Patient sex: M
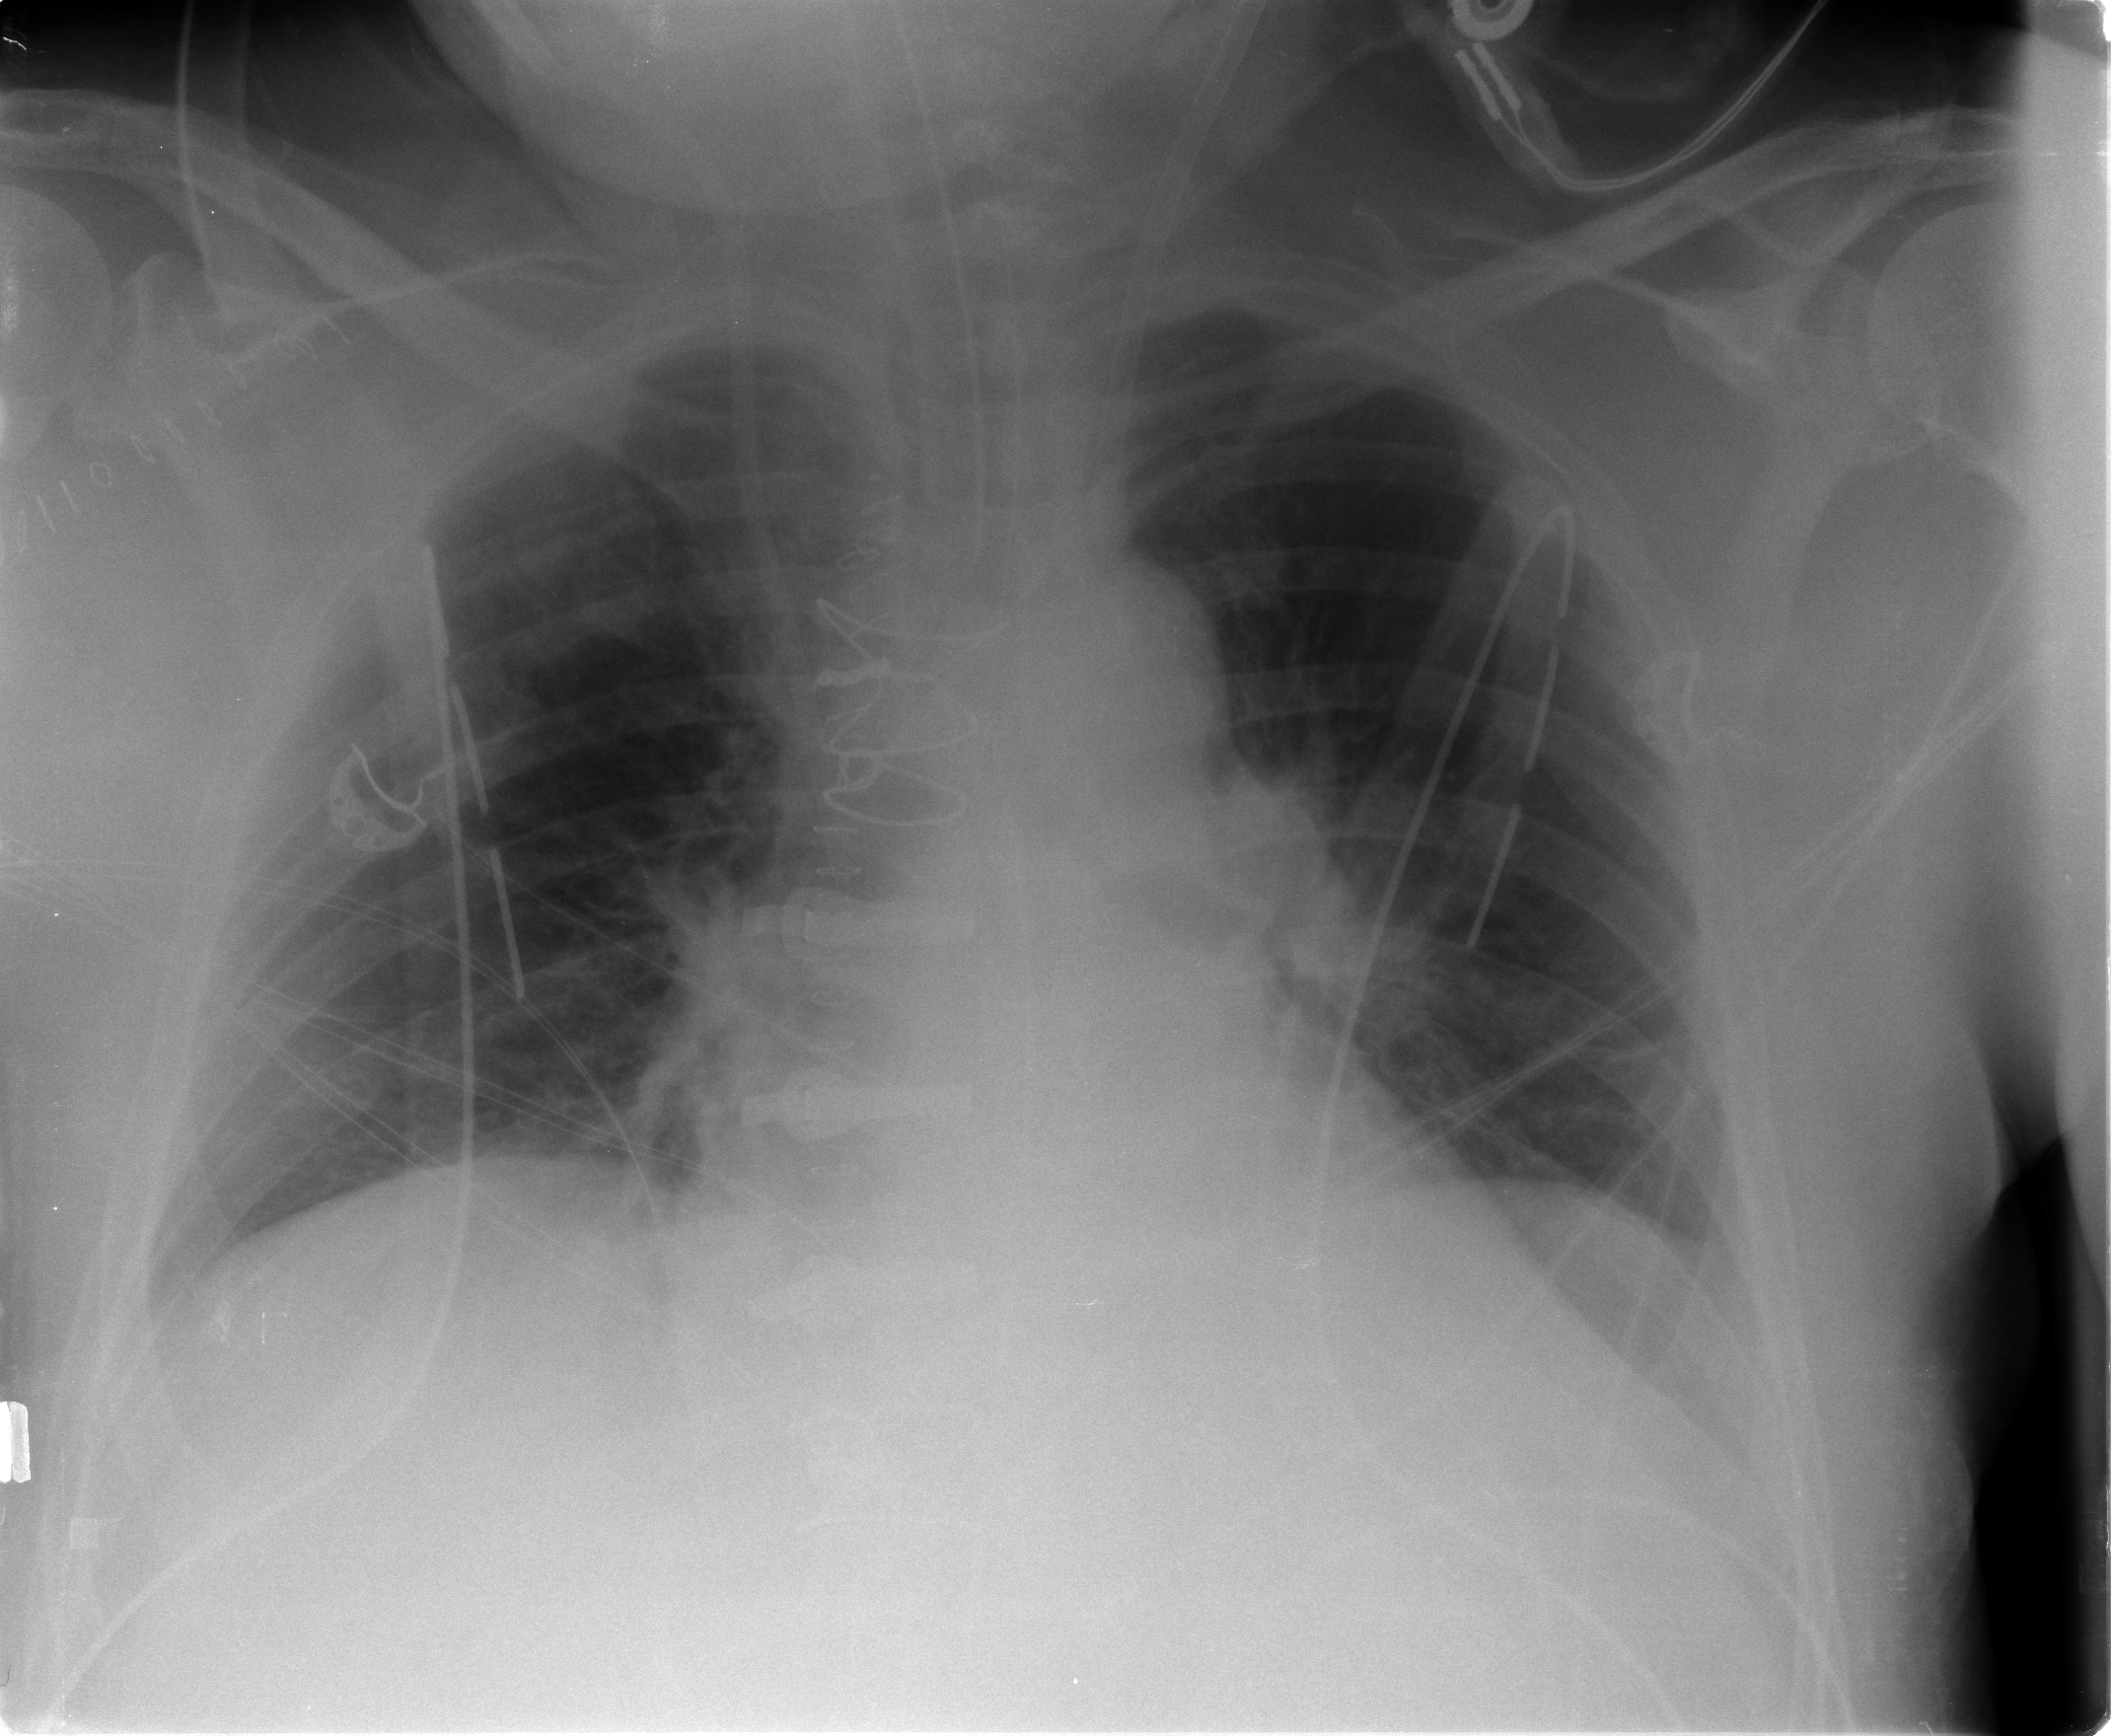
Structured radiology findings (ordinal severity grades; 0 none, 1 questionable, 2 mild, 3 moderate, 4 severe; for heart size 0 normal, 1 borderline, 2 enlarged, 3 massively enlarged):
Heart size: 0
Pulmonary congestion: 2
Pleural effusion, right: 0
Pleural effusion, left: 0
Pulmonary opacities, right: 0
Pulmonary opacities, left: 0
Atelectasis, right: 2
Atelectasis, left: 2